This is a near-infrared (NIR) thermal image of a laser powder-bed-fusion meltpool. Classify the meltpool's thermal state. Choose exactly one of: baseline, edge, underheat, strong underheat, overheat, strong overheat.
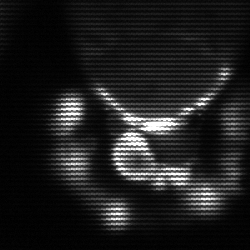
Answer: edge